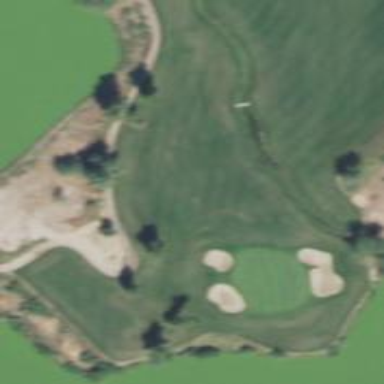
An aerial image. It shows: Area of rough grass used for golf.